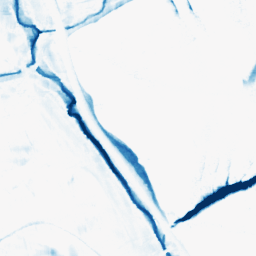
Category: morphological
Decomposition family: morphological_square
Decomposition parameters: operation: closing
size: 15
Upsampling method: cubic_mitchell
Upsampling parameters: scale: 4
Upsampling scale: 4